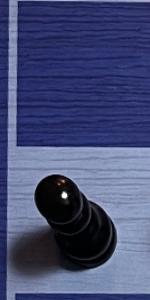
Label: Pawn_Black